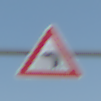
Verkehrszeichen: KurveLinks
Umgebung: Outdoor, Special
Tageszeit: MorningAfternoon
Wetter: Clear
Licht: Natural
Jahreszeit: NotSpecified
Kontrast: HighContrast